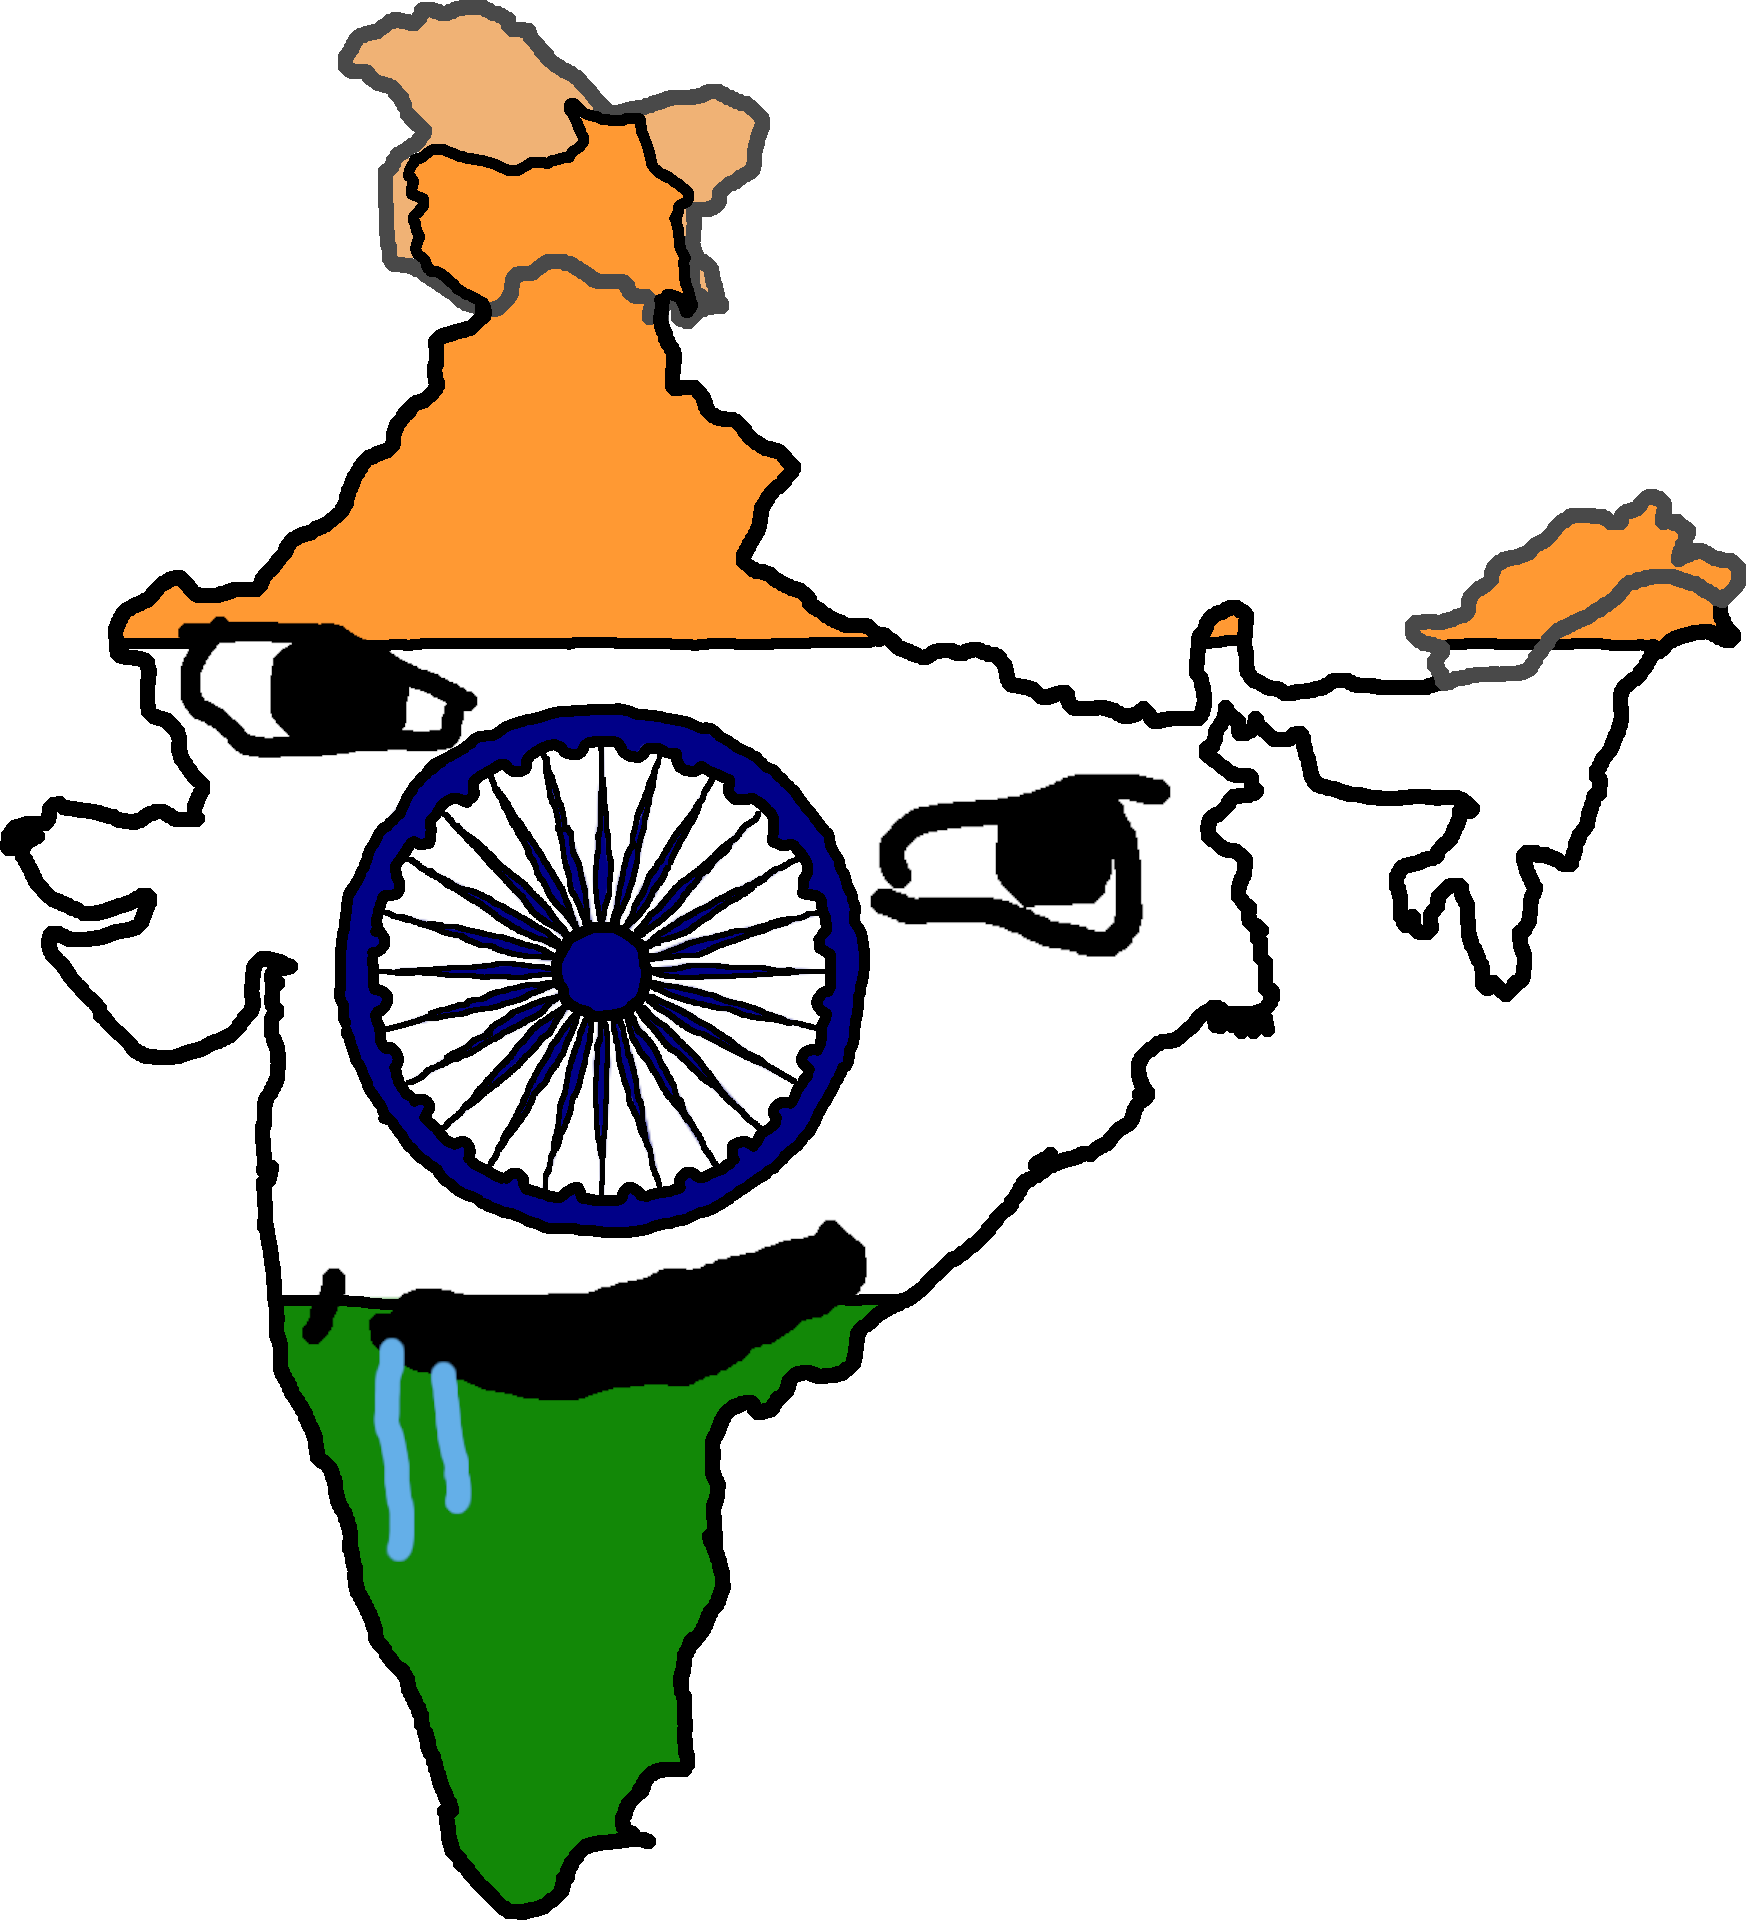
Label: 5_Brainlet